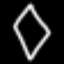
Label: diamond